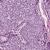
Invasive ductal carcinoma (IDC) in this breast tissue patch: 1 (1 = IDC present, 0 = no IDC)